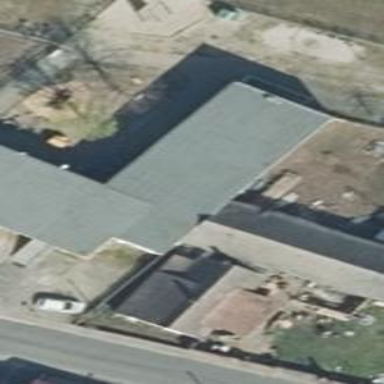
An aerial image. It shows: White kindergarten building with flat roof made of black tar paper.